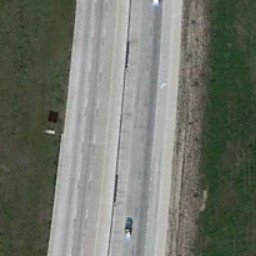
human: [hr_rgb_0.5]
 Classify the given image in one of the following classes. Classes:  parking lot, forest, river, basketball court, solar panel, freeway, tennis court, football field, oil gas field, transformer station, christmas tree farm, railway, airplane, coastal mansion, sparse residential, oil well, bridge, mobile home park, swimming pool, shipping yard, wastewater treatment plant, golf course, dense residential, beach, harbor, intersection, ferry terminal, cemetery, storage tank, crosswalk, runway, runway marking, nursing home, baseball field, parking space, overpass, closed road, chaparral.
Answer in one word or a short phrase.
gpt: freeway